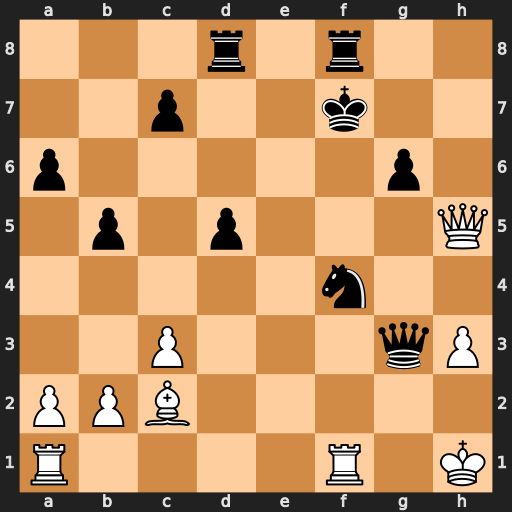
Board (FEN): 3r1r2/2p2k2/p5p1/1p1p3Q/5n2/2P3qP/PPB5/R4R1K
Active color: w
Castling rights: -
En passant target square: -
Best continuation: Rxf4+ Kg7 Qg4 Qxg4 Rxg4